Question: Somewhere in my code
'NSData *data = [NSKeyedArchiver archivedDataWithRootObject:someArray];'
I expect 'data' to be 'nil' if 'someArray' is 'nil', but it return some data I don't understand.
I print it out as below
'<62706c69 73743030 d40<PHONE>a 0b542474 6f705824 6f626a65 637<PHONE> 73696f6e 592<PHONE> 6572d106 0754726f 6f748000 a1095524 6e756c6c <PHONE> a05f100f 4e534b65 796<PHONE> 76657208 11161f28 32353a3c 3e4<PHONE> <PHONE> <PHONE> 00000c00 <PHONE> <PHONE> <PHONE> 00005b>'
I tried 'NSData *data = [NSKeyedArchiver archivedDataWithRootObject:nil];' to make sure the argument is certainly nil.
I read the documentation and cannot find any explanation about this.
So what exactly is happening here?
I write data to file, and it turn out to be a plist like this. It may be the way the NSKeyedArchiver store objects.

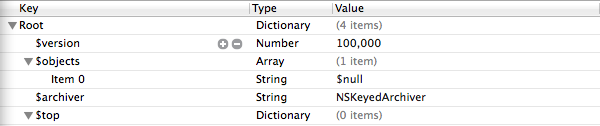
Answer: That data looks like an 'empty' plist. You can convert it to a string and log it to check yourself. Because the archiver uses a set format you will always get a wrapper of data back.
Technically it could be coded so that that wasn't necessary, but you have no control over it.
If you need to not have an archive for a nil or empty source array then your code should check and not execute the archive (and delete any existing archive file if required).